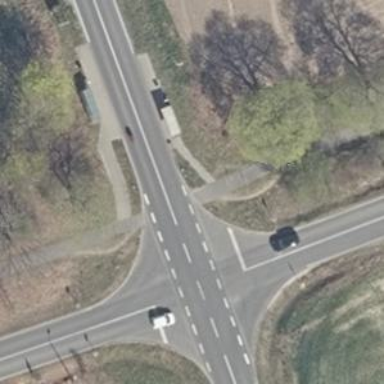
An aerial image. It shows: Unmarked road crossing.